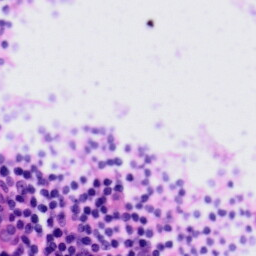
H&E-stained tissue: Tonsil